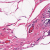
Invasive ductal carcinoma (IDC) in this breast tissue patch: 0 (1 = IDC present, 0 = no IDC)